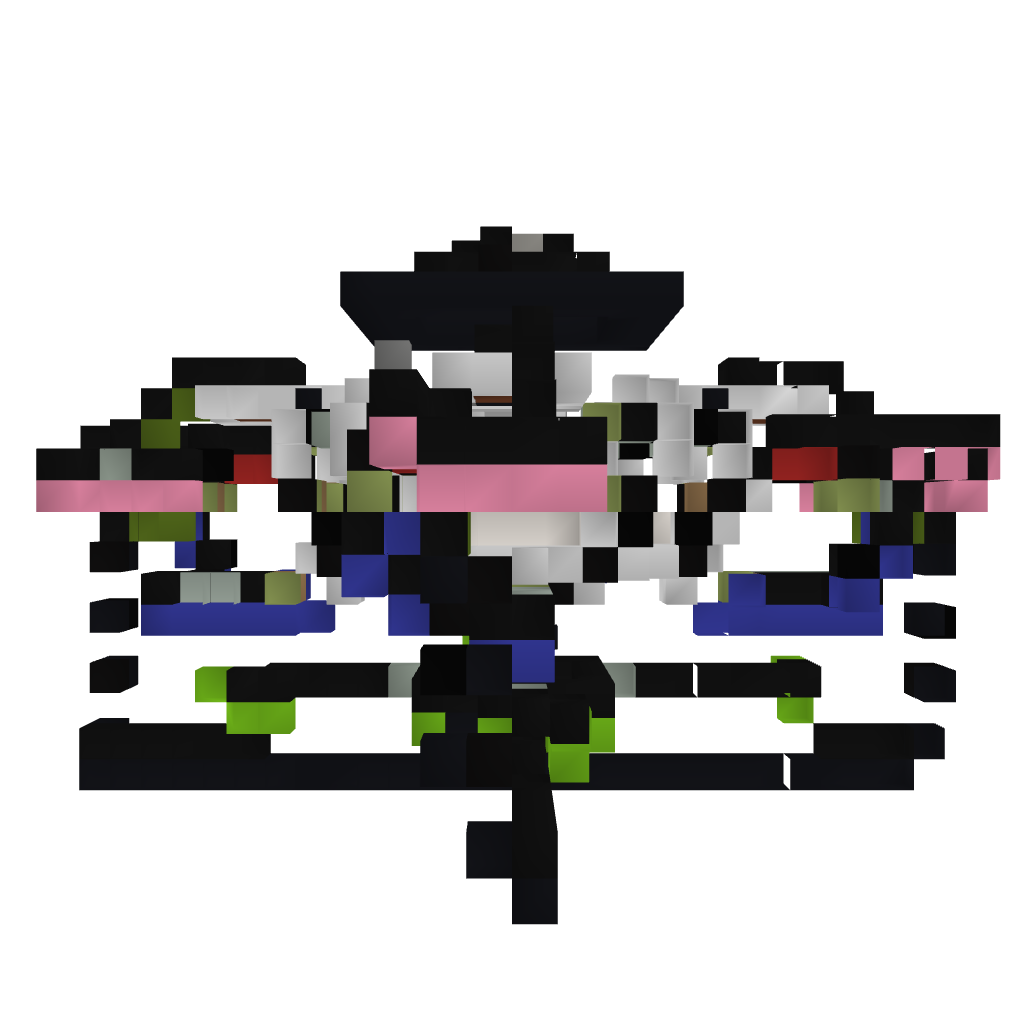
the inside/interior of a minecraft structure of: PVP/Adventure Lobby V. 1